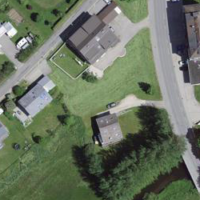
EUNIS habitat code: 55
Species observed at this site:
Cymbalaria muralis